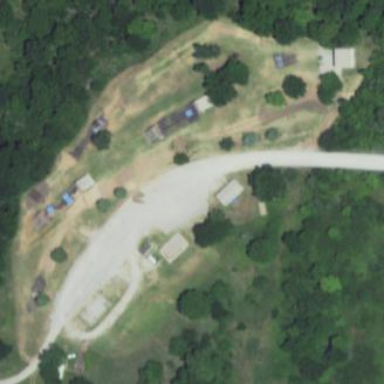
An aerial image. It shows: Obstacle course within military site.